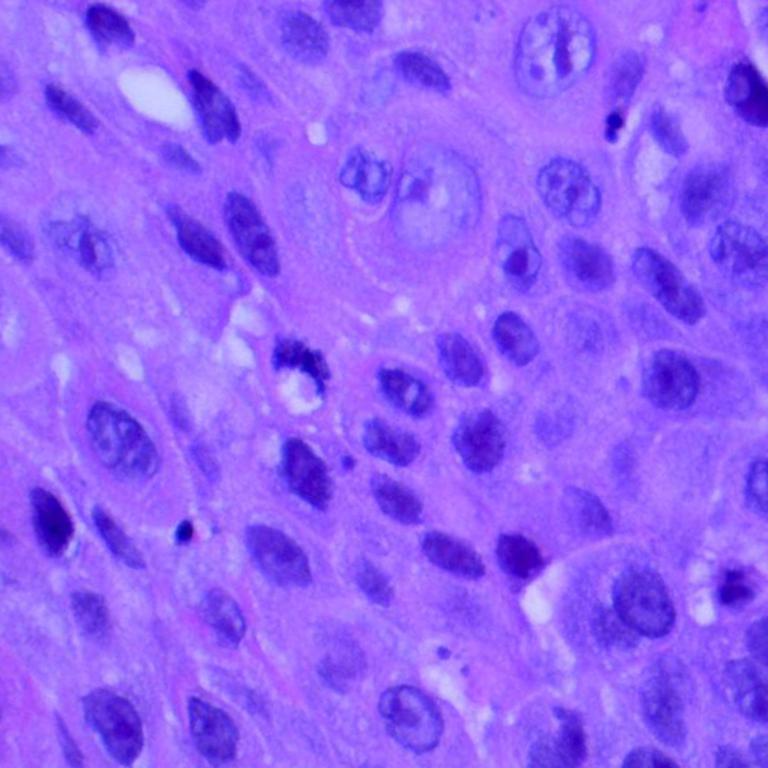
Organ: lung
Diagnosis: squamous carcinomas